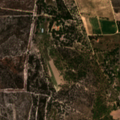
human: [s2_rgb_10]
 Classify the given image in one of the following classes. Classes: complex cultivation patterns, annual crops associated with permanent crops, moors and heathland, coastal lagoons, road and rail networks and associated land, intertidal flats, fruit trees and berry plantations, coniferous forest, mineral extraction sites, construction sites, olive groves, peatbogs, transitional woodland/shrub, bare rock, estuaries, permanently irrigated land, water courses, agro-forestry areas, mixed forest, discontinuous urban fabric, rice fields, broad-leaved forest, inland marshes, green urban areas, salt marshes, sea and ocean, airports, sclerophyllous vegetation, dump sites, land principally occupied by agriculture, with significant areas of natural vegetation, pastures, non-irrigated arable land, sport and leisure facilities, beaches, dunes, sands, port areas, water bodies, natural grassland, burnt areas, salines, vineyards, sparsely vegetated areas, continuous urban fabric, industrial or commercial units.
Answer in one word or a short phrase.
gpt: continuous urban fabric